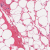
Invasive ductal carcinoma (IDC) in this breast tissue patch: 0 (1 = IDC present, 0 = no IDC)